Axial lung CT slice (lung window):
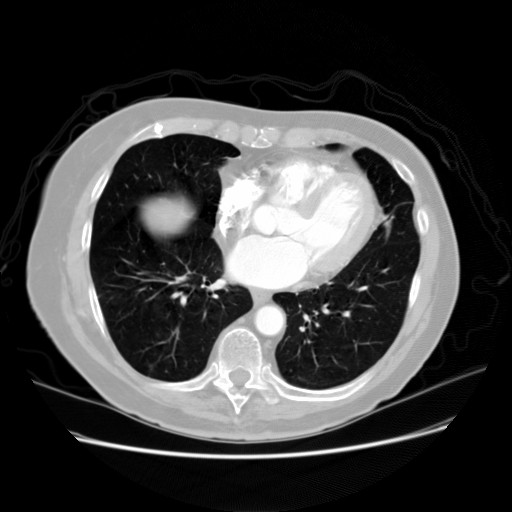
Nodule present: no